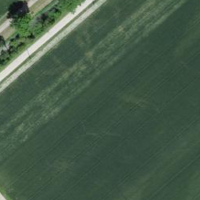
EUNIS habitat code: 52
Species observed at this site:
Prunus spinosa